Question: Any ideas why my java source cannot use classes from the dependency declared in 'build.gradle'?
Project structure ..

This is 'Person.java', where the error exists 'World cannot be resolved to a type' ..
'''
package org.gradle;
import org.apache.commons.collections.list.GrowthList;
public class Person {
private final String name;
public Person(String name) {
this.name = name;
new GrowthList();
new World(); // World cannot be resolved to a type
}
public String getName() {
return name;
}
}
'''
'build.gradle'
'''
apply plugin: 'java'
apply plugin: 'eclipse'
sourceCompatibility = 1.5
version = '1.0'
jar {
manifest {
attributes 'Implementation-Title': 'Gradle Quickstart',
'Implementation-Version': version
}
}
repositories {
mavenCentral()
mavenLocal()
}
dependencies {
compile group: 'commons-collections', name: 'commons-collections', version: '3.2'
compile 'org.jbox2d:jbox2d-library:2.3.1-SNAPSHOT'
}
test {
systemProperties 'property': 'value'
}
'''
Filesystem ..
'''
rob@work:~/.m2/repository/org/jbox2d/jbox2d-library/2.3.1-SNAPSHOT$ ls
jbox2d-library-2.3.1-SNAPSHOT.jar jbox2d-library-2.3.1-SNAPSHOT.pom m2e-lastUpdated.properties maven-metadata-local.xml
'''
When I try to run 'compileJava' task ..
'''
[sts] -----------------------------------------------------
[sts] Starting Gradle build for the following tasks:
[sts] compileJava
[sts] -----------------------------------------------------
:compileJavawarning: [options] bootstrap class path not set in conjunction with -source 1.5
/home/rob/workspaceMarsM6/Tes/src/main/java/org/gradle/Person.java:12: error: cannot find symbol
new World();
^
symbol: class World
location: class Person
1 error
1 warning
FAILED
'''
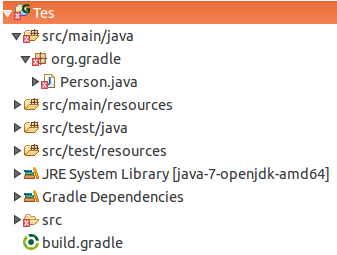
Answer: Sorted issue by doing 1 of the following ..
'''
Gradle -> refresh dependencies
'''
or
'''
restart eclipse
'''